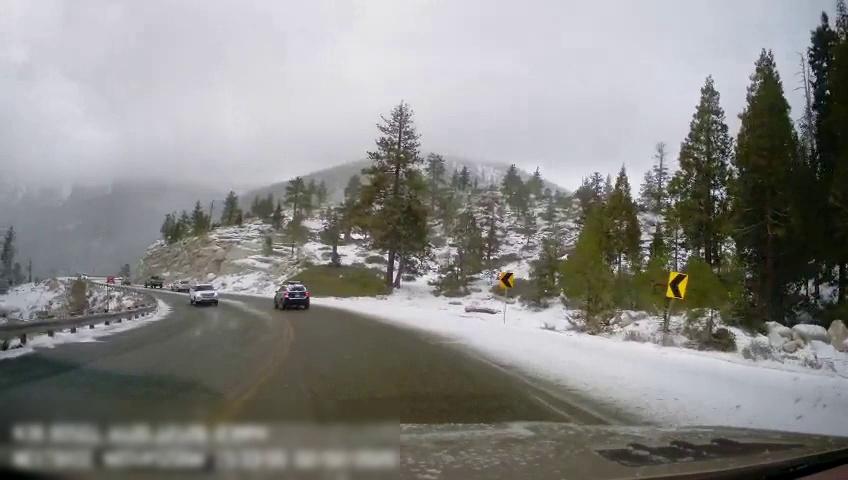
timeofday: Day
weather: Snowy
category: Drivable Space
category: Vehicles | SUV
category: Vehicles | Car
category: Vehicles | Truck
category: Vehicles | Car
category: Lanes | Current Lane
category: Lanes | Current Lane
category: Traffic | Signs
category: Traffic | Signs